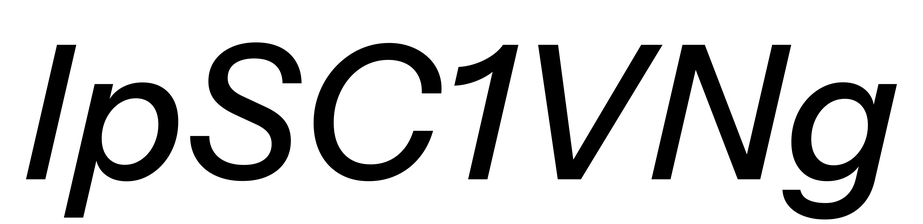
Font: InstrumentSans-Italic_Medium_Italic